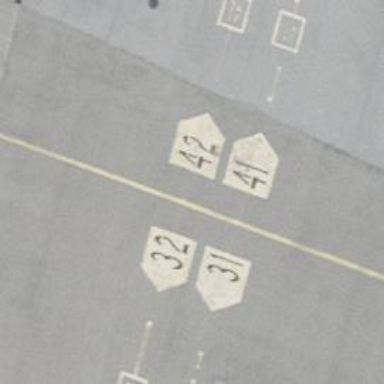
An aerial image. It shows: Airport parking position.